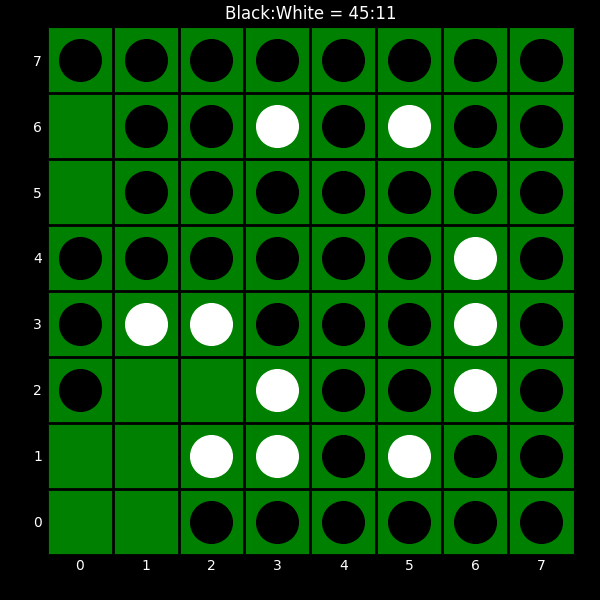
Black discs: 45
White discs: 11